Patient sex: M
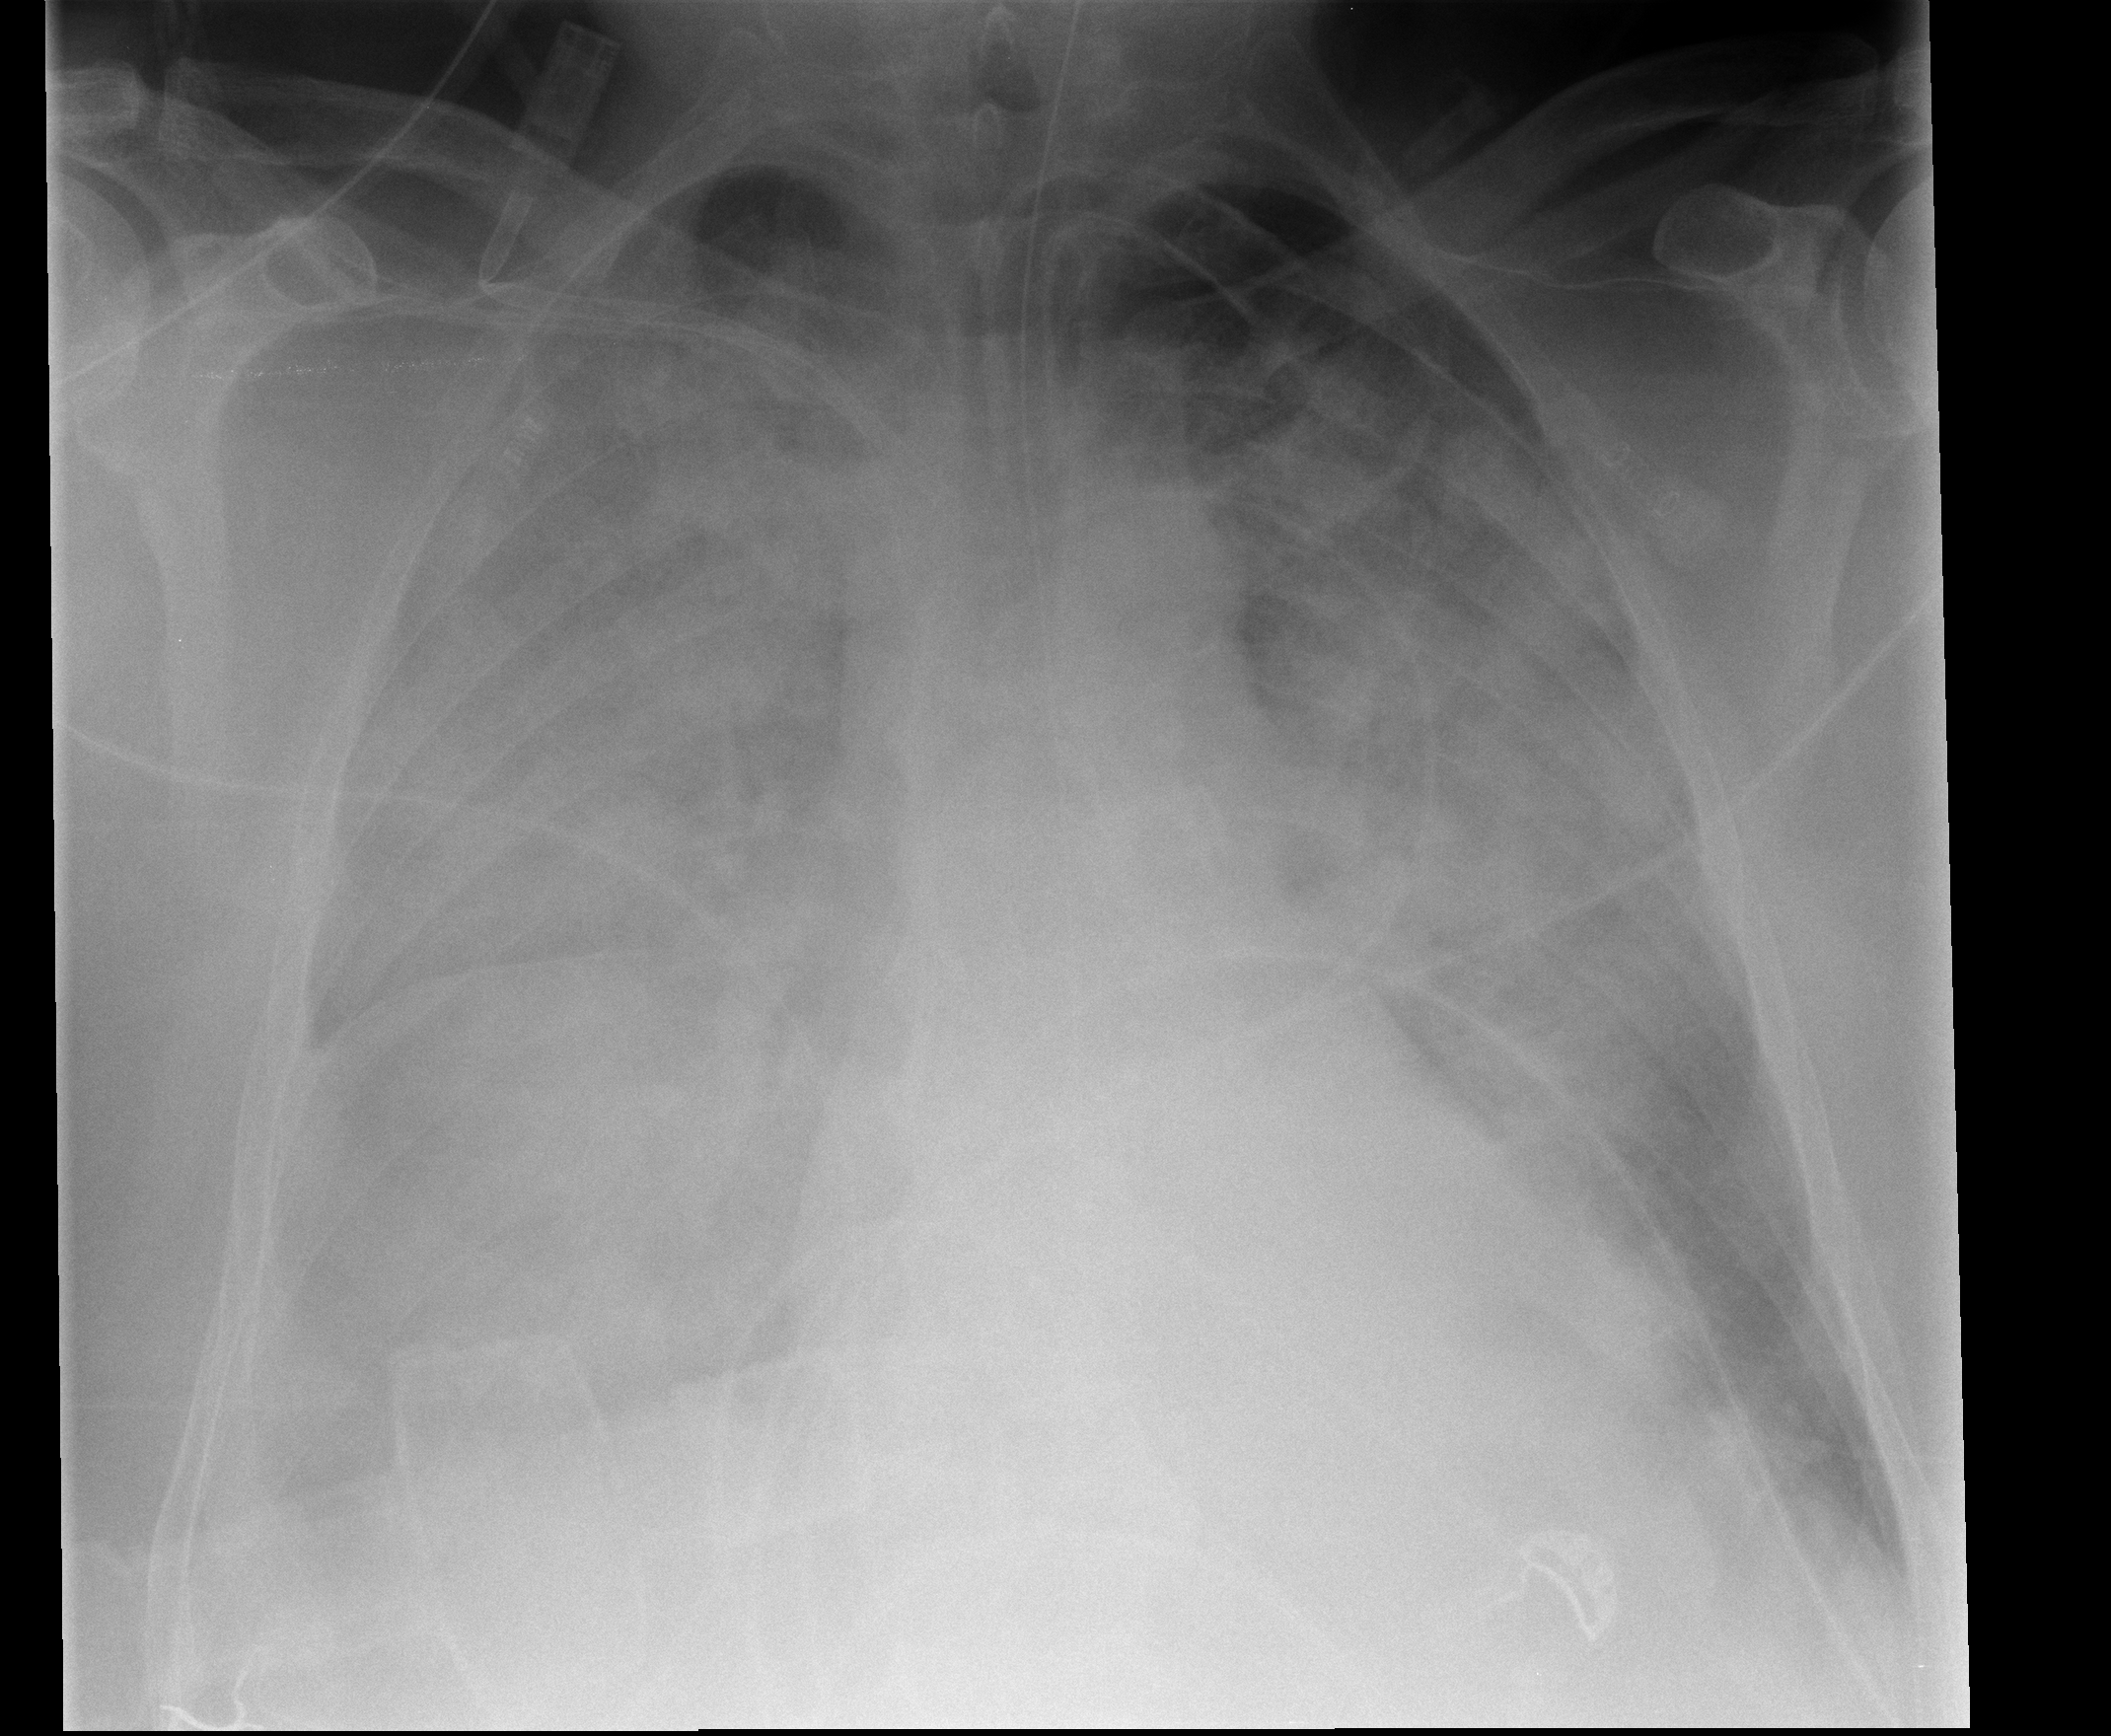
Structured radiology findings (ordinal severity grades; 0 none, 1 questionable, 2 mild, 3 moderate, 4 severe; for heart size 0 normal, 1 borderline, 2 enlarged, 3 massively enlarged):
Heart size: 0
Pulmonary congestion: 0
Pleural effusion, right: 2
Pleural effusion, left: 0
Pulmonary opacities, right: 4
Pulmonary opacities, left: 4
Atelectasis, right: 4
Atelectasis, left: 4